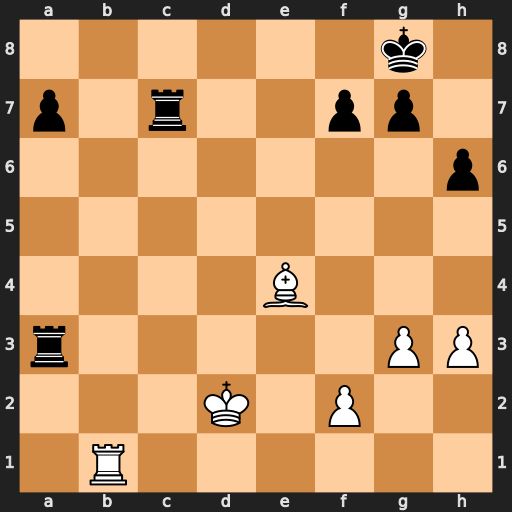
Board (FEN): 6k1/p1r2pp1/7p/8/4B3/r5PP/3K1P2/1R6
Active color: w
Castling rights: -
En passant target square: -
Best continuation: Rb8+ Rc8 Rxc8#